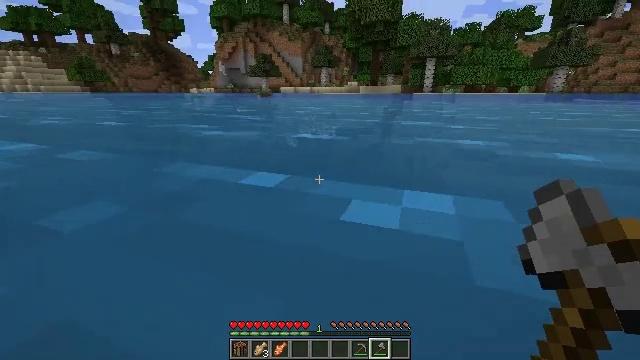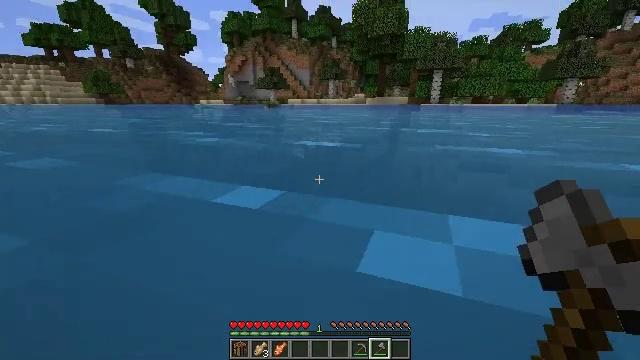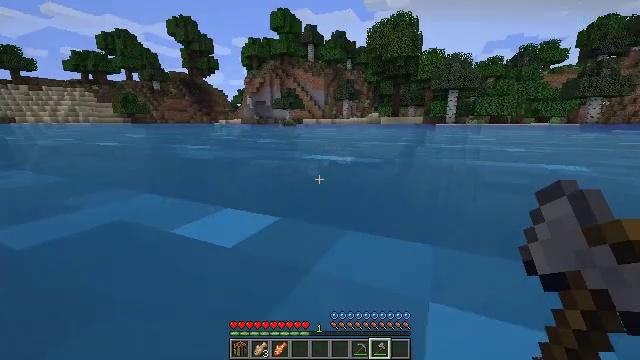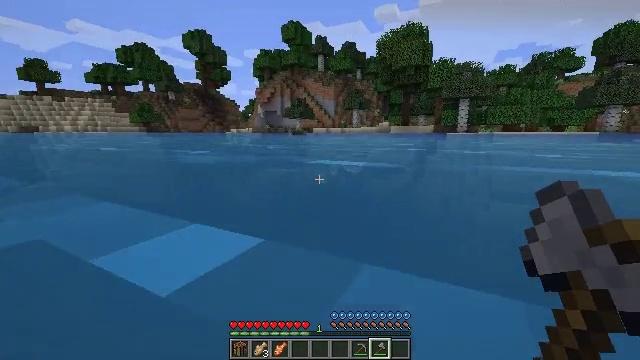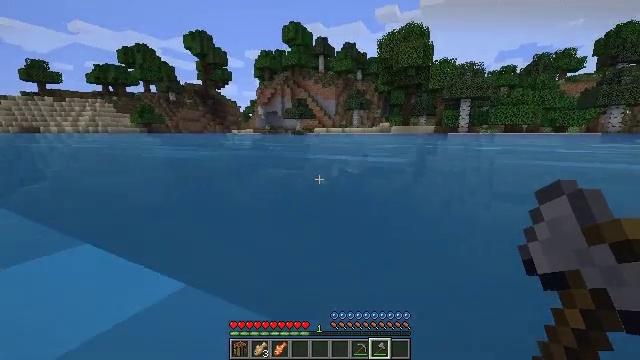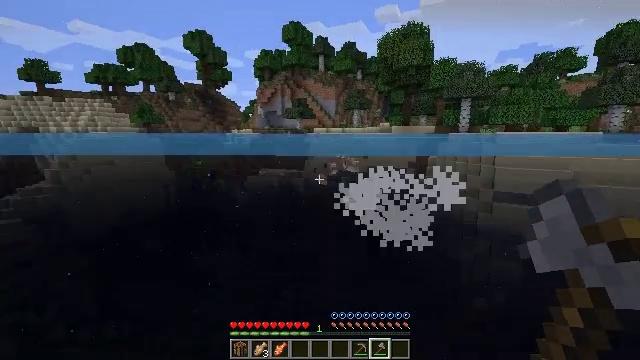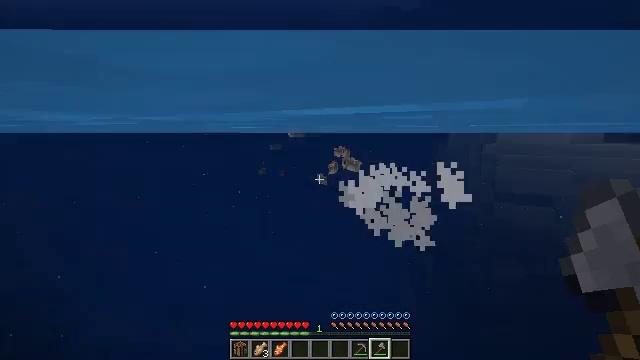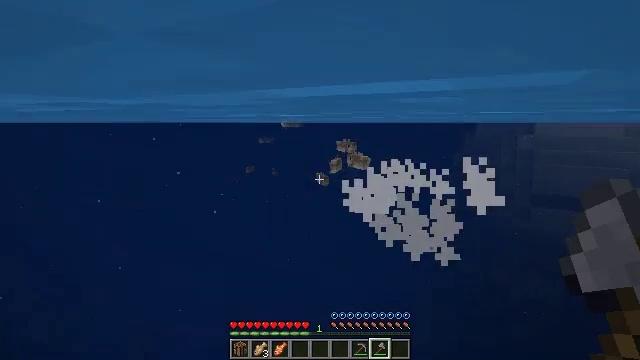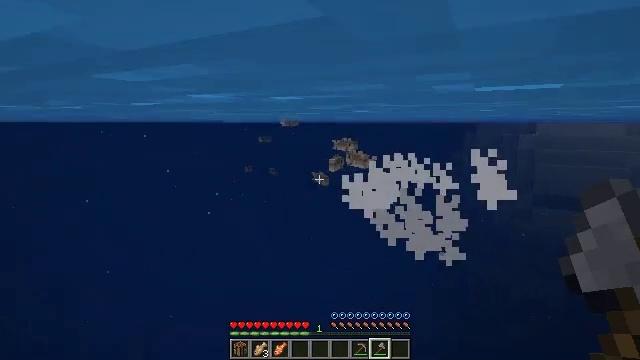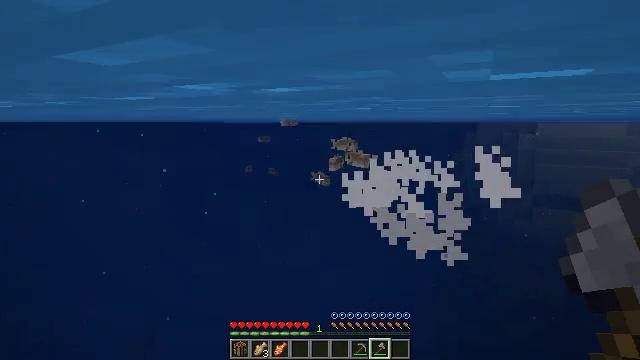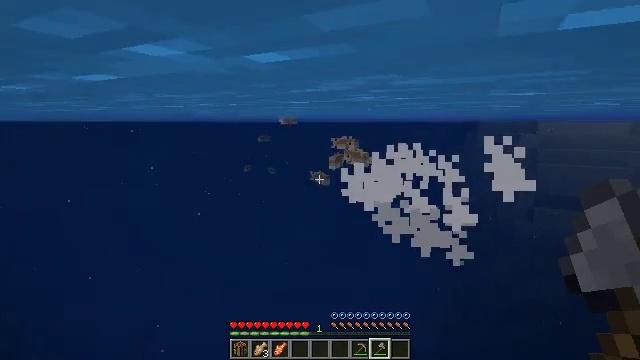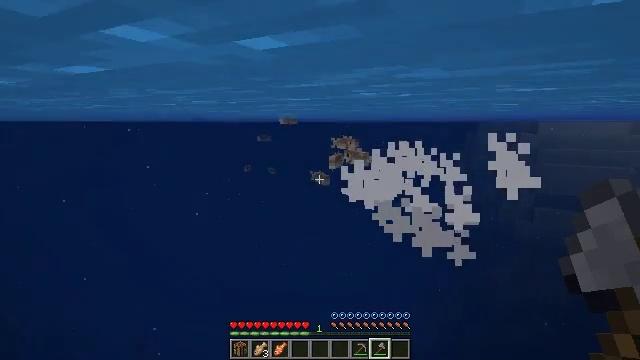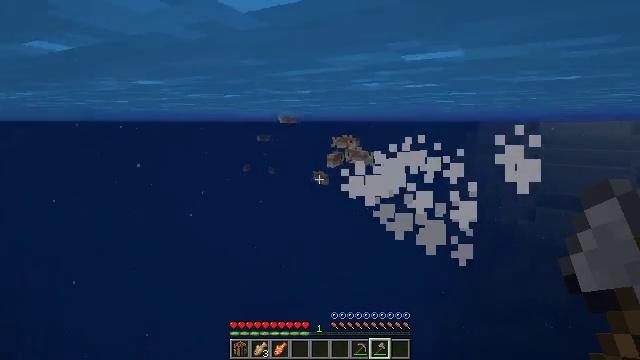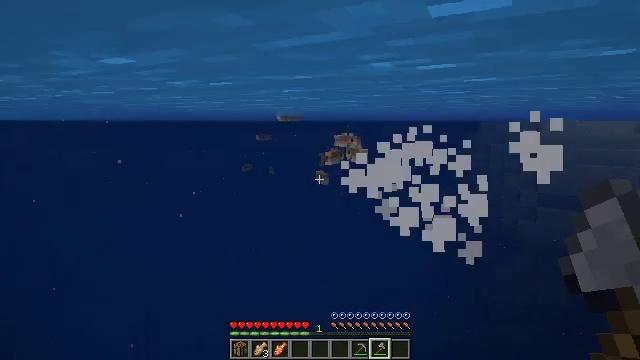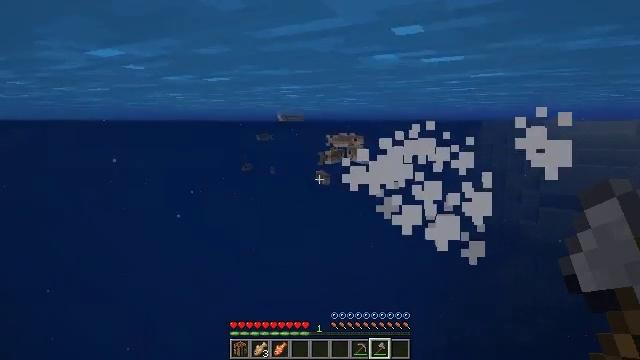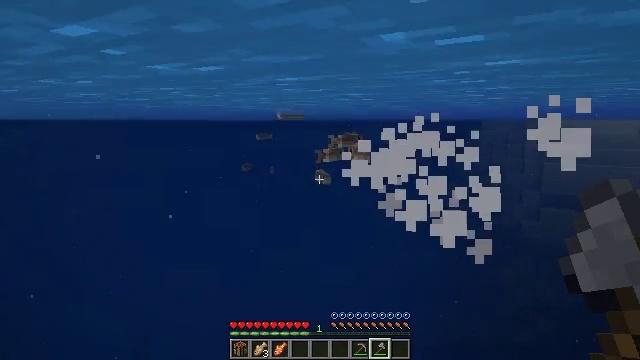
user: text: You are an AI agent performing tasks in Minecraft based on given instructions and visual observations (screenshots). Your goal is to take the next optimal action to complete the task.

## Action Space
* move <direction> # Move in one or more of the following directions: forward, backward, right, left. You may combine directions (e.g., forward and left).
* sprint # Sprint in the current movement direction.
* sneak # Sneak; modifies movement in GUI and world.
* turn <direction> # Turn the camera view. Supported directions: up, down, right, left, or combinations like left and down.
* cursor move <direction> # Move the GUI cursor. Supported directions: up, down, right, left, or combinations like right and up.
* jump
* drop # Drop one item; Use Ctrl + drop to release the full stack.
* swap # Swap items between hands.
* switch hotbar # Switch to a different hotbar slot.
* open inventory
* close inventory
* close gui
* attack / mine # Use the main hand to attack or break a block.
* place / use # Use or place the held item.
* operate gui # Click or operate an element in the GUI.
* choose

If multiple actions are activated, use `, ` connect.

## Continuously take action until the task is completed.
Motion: motion action
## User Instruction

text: Remove a tropical fish from the inventory.
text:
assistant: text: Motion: move forward, turn left and up
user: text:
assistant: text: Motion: move forward, turn left and up
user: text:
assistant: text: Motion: move forward, turn left and up
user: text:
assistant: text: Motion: move forward
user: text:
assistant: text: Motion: move forward
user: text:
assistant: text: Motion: move forward
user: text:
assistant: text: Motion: move forward
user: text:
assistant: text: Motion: move forward
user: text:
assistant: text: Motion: move forward
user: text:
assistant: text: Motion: move forward
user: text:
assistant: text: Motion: move forward
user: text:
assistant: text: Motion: move forward
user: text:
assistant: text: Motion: move forward
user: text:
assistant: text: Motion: move forward
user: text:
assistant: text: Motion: move forward
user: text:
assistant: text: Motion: move forward
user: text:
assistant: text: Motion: move forward
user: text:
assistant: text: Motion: move forward
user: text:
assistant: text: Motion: move forward
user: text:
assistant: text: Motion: move forward
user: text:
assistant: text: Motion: move forward
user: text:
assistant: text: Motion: move forward
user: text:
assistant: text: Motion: move forward, turn right
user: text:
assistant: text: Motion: move forward, turn right
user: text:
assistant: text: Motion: move forward
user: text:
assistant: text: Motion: move forward
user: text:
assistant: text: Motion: move forward
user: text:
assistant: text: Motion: move forward
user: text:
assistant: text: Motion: move forward, jump
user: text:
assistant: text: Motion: move forward, jump